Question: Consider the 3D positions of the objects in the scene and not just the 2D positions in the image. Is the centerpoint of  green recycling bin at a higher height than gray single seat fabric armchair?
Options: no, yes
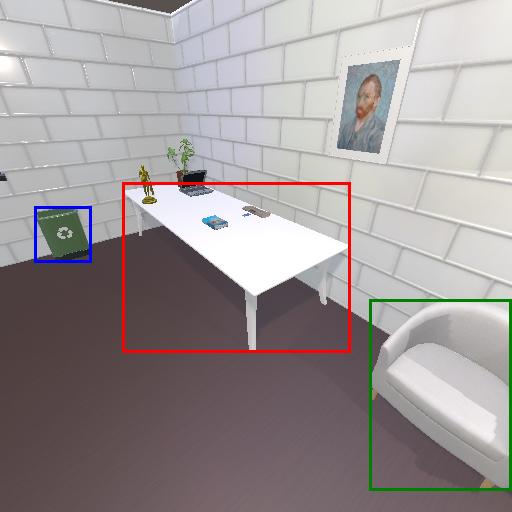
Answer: no